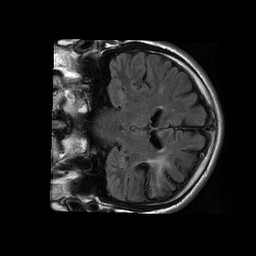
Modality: FLAIR
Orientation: coronal
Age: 53
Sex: male
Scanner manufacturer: philips
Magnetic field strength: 1.5 T
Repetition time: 6 s
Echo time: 0.12 s